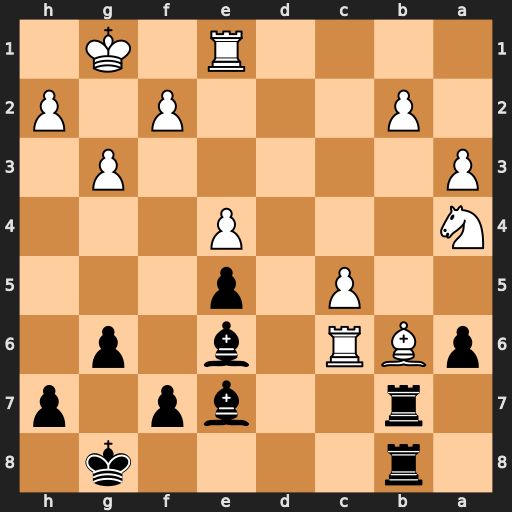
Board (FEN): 1r4k1/1r2bp1p/pBR1b1p1/2P1p3/N3P3/P5P1/1P3P1P/4R1K1
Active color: b
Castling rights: -
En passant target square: -
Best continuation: Bd7 Rc7 Bxa4 Rxb7 Rxb7